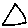
Label: triangle